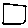
Label: square